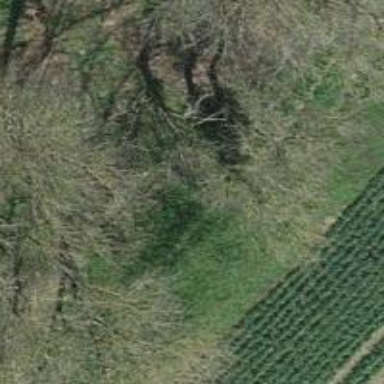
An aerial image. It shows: Single tag "natural: tree."